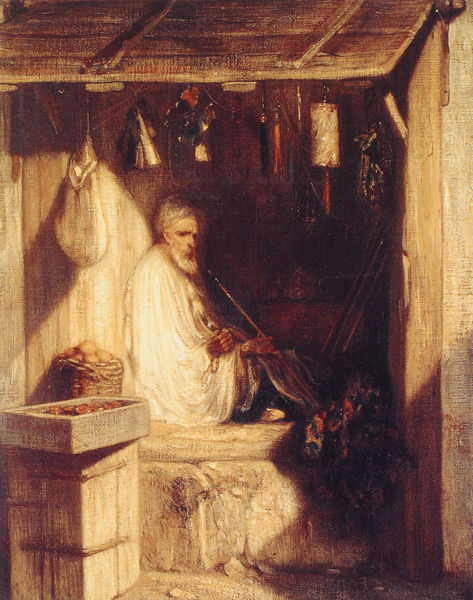
Titel: Rauchender türkischer Händler in seinem Laden
Künstler: Alexandre Gabriel Decamps
Institution: Paris, Musée d’Orsay
Schlagwörter: gemälde, hand, kopf, mann, schatten, umhang, weiß, gelb, grün, sitzen, blumen, braun, holz, kleid, lampe, licht, raum, tisch, dach, haus, beige, alt, bart, mensch, stein, steine, hütte, sonne, gewand, haare, mantel, sitzend, decke, pflanzen, sack, schuppen, früchte, gemüse, äpfel, alter mann, stab, hof, bank, essen, pfeife, sitzt, korb, kammer, lichteinfall, dünn, eingang, truhe, hängen, greis, furcht, verkaufsstand, kiste, beutel, pinsel, utensilien, verschwommen, werkzeug, hängend, kartoffeln, heiliger, märtyrer, vordach, opa, ausruhen, verschlag, lager, holzdach, hieronymus, bude, gewürze, gewandt, hängt, hyronimus, hangt, alt#bart, gebtesmühle, lebensmitter, neutel